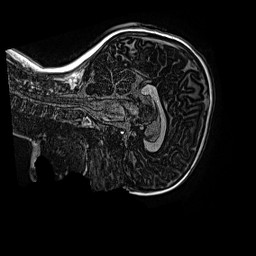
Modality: MP2RAGE
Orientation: sagittal
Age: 11
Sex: female
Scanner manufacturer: siemens
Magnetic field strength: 3 T
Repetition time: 4 s
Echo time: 0.00299 s